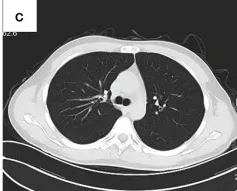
Lung CT, operative photograph, tumor specimen, X-ray, and pelvic CT after surgery. (C) The lung CT plain scan results of the patient on September 5, 2023. Lung CT showed no abnormal density in both lungs.
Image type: radiology (ct)